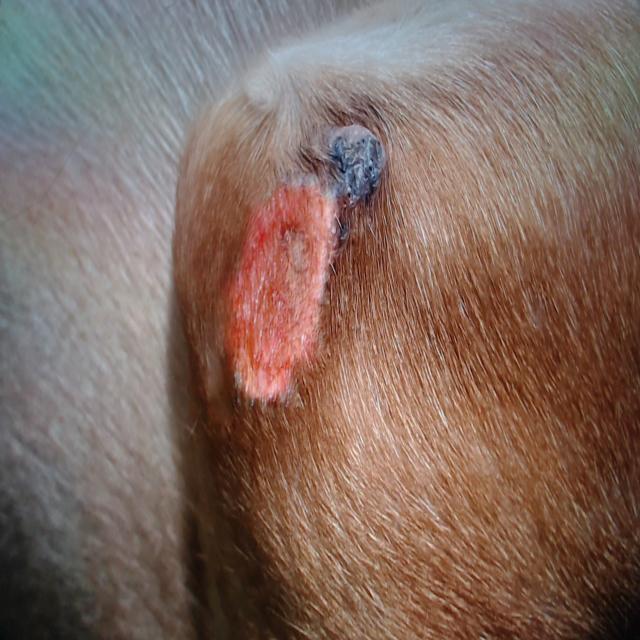
Canine ringworm (Dermatophytosis) — fungal infection caused by Microsporum or Trichophyton. Presents with circular alopecia, scaling, crusting, and broken hairs.